Question: Trying to run a very simple flot.js example, I have the following code to render the flot chart. (I am omitting all the non-essential HTML and CSS on purpose.)
'''
<div id="chartWrapper1">
<div id="placeholder"></div>
<div id="legendholder">Legend Container</div>
</div>
<script type="text/javascript">
$(function () {
var disk1 = [[0, 3], [4, 8], [8, 5], [9, 13]];
$.plot($("#placeholder"), [{
legend: { show: true, container: $('#legendholder') },
label: "Disk 1",
data: disk1,
lines: { show: true, fill: true }
}]);
});
</script>
'''
The result looks like this:

<URL>
(StackExchange does not allow me to post images yet, so the link above gets you straight to a screenshot of the chart.)
The little part next to the chart, where it says Legend, is another div (id="legendholder"), and that's where I want the legend to show up.
I have had similar issues with grid options, and here's the part I don't understand:
When I specify the option in the JavaScript, nothing seems to happen. The legend remains inside the chart. Then, I hard-code the legend settings in jquery.flot.js and everything works. Obviously, that's a total hack, but does anyone see what I'm doing wrong here?
Yes, I have read the API documentation, poked around the flot.js github pages, but I have not been able to figure out what's causing my issues.
Anyone?
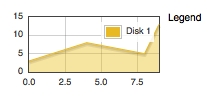
Answer: The flot 'plot' function should be called like this '$.plot(placeholder, data, options);'
Legend is part of the options and not data which is what you have done in your code. Try this:
'''
$(function () {
var disk1 = [[0, 3], [4, 8], [8, 5], [9, 13]];
$.plot($("#placeholder"), [{
label: "Disk 1",
data: disk1,
lines: { show: true, fill: true }
}],
{legend: { show: true, container: '#legendholder' }})
});
'''